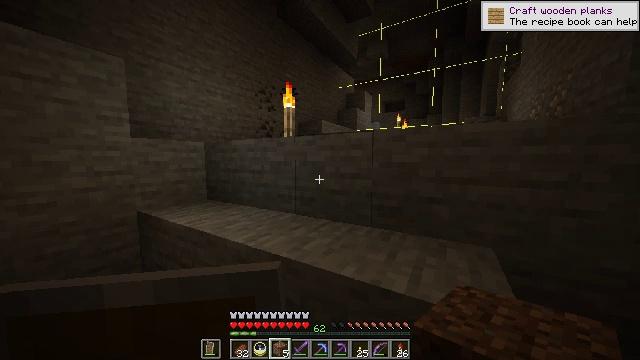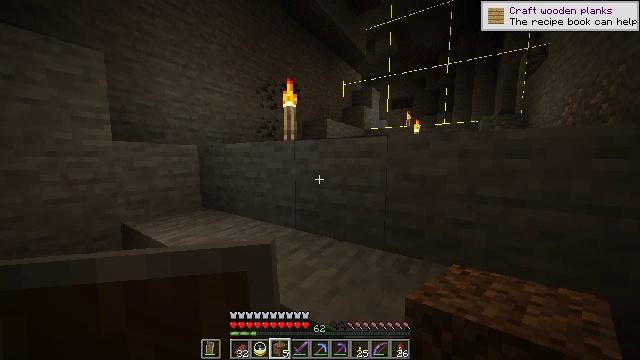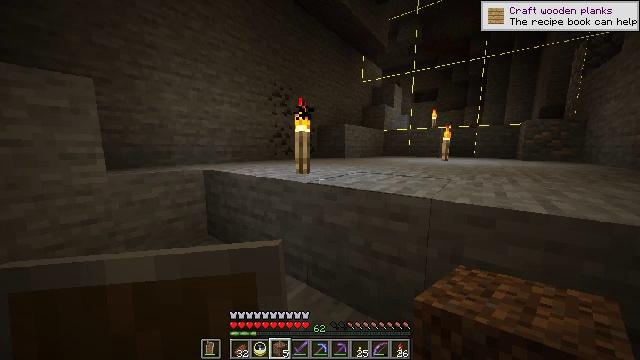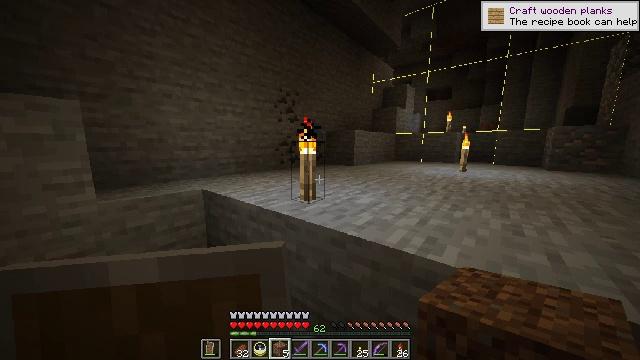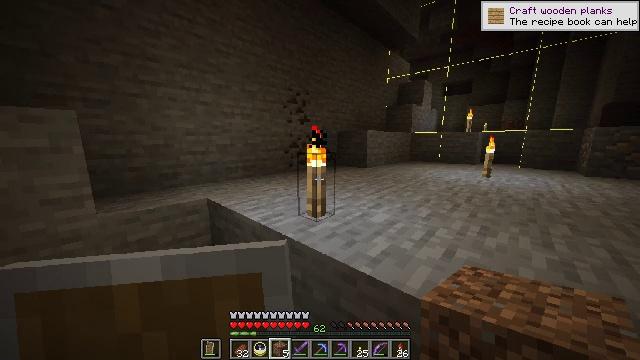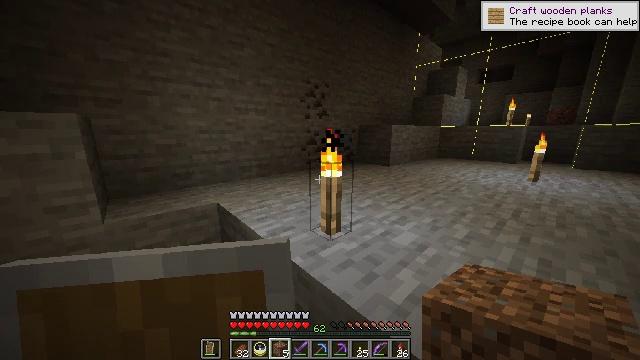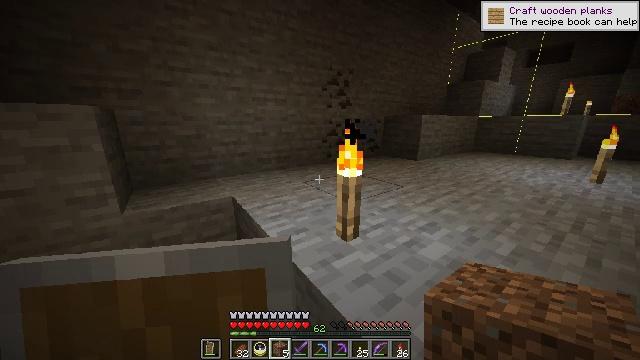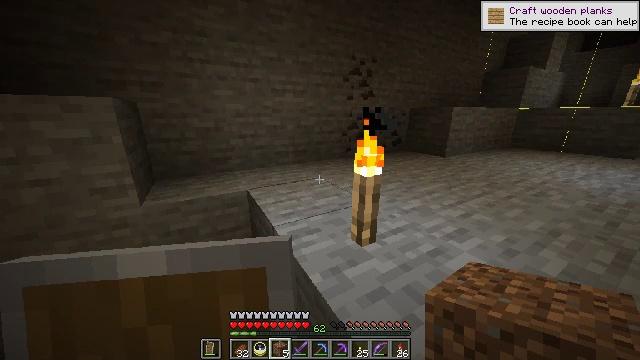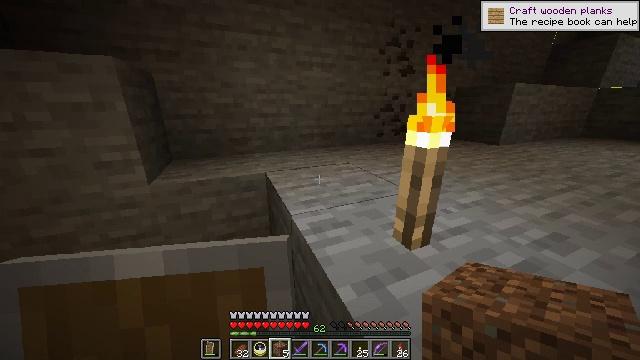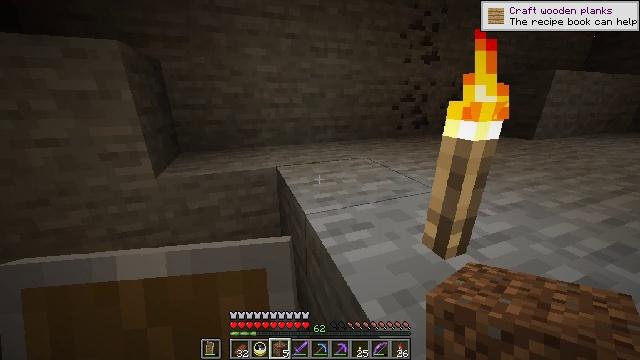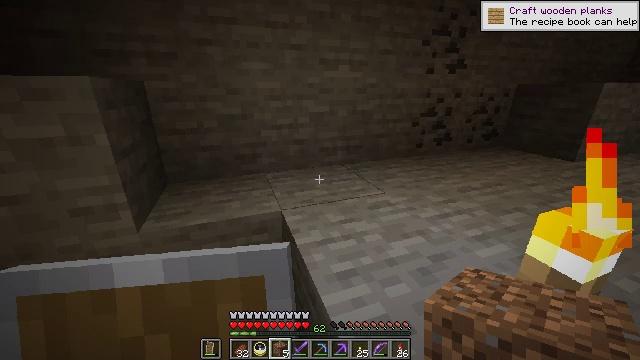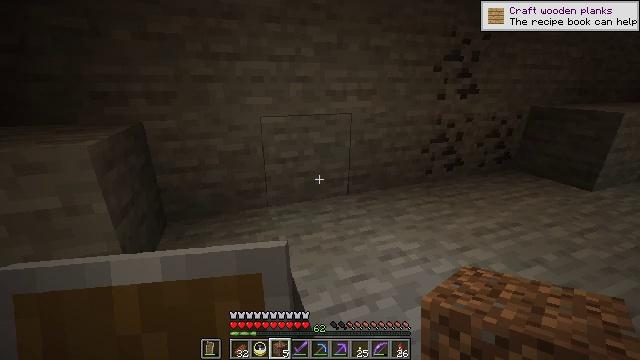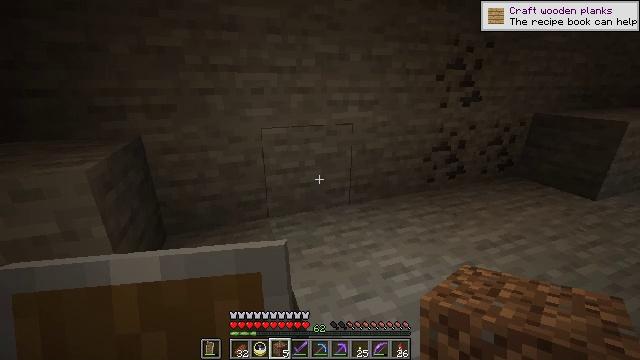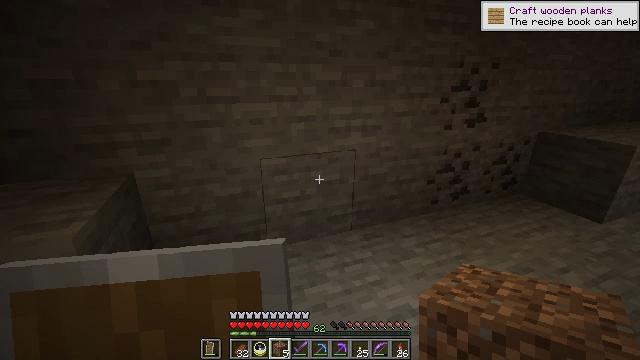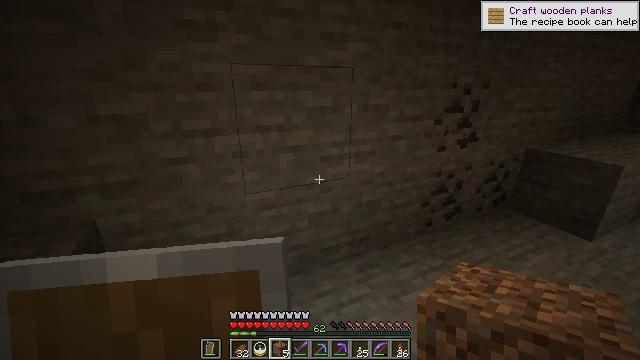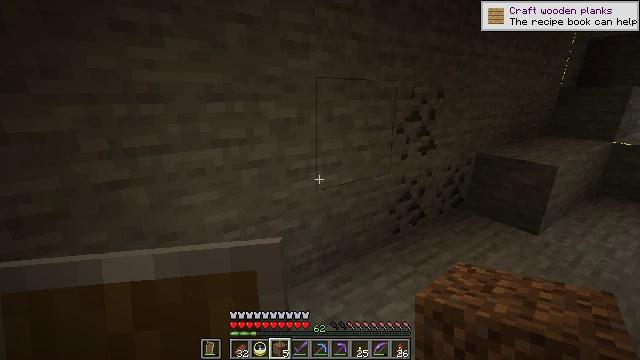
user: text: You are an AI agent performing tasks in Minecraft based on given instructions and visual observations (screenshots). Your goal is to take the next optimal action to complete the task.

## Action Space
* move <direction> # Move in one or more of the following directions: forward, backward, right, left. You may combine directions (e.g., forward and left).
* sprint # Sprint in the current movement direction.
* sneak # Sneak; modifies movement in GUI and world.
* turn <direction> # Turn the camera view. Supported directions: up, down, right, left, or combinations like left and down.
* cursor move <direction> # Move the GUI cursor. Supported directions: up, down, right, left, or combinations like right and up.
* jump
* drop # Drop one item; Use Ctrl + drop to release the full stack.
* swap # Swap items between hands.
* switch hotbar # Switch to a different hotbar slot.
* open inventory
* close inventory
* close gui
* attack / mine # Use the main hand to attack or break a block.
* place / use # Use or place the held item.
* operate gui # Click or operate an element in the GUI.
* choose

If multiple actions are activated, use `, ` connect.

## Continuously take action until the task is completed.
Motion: motion action
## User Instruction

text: Find and mine the gold ore.
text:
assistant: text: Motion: move forward, turn left and down, jump
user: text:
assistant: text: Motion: move forward, turn left and down, jump
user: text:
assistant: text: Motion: move forward, turn left, jump
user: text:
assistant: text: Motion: move forward, turn left and down, jump
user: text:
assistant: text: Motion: move forward, turn left and down
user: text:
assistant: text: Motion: move forward, turn left and down
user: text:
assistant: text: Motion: move forward, turn left and down
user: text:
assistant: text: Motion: move forward, turn left and down
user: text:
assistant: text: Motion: move forward, turn left and down, jump
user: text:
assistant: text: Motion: move forward, jump
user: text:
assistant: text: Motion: move forward, jump
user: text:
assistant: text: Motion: move forward, jump
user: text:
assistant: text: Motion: move forward
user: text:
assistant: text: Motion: move forward, turn right
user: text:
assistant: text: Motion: move forward, turn right and up
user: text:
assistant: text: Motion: move forward, turn right and up
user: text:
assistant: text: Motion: move forward, turn right and up
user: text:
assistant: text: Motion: move forward, turn right and up
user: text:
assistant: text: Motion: move forward, turn right
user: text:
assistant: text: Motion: move forward, turn right and up
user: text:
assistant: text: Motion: move forward, turn right
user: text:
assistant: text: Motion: move forward
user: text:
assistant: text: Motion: move forward
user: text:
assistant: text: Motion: move forward
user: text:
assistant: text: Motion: move forward
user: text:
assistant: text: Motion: move forward
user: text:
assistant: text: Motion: move forward
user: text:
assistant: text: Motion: move forward
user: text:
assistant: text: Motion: move forward
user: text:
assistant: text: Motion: move forward